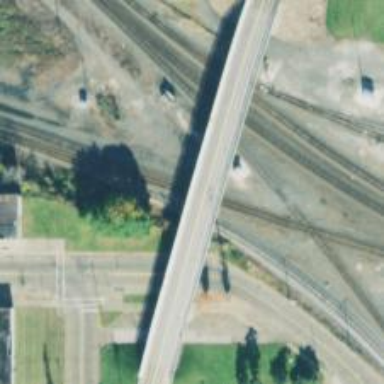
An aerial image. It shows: Railway track.